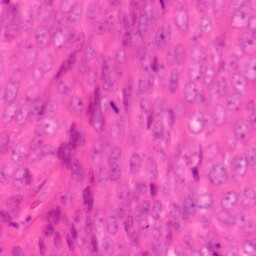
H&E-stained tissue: Colon